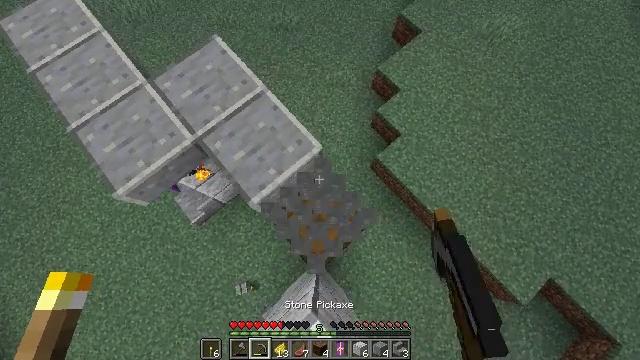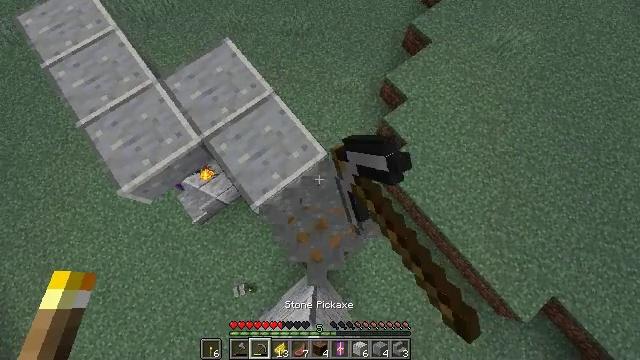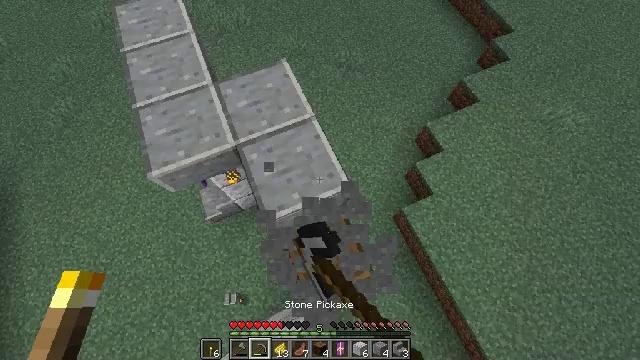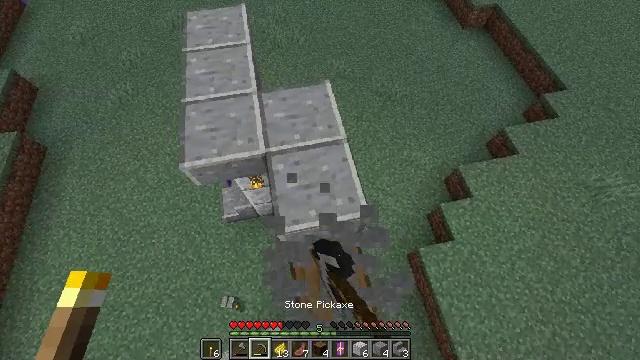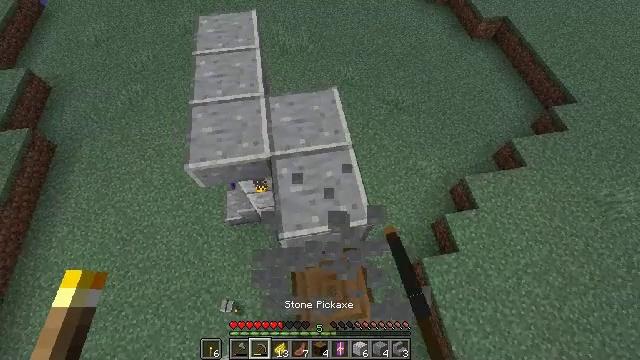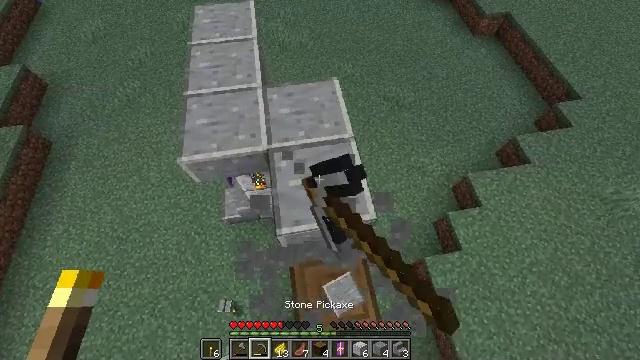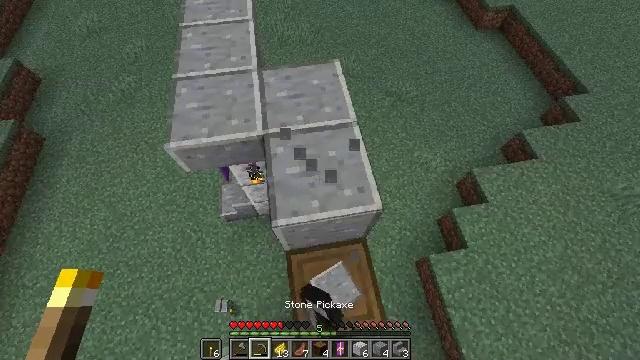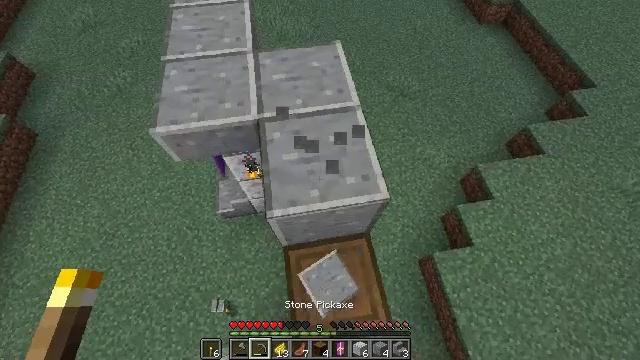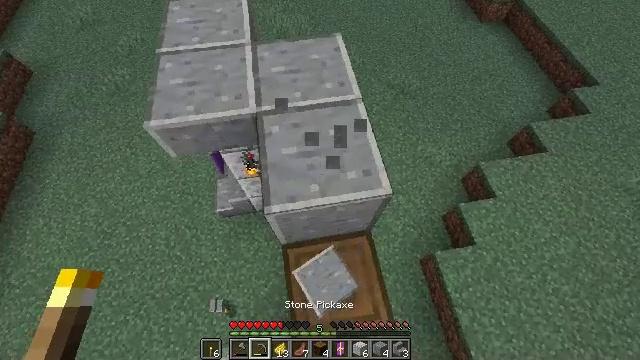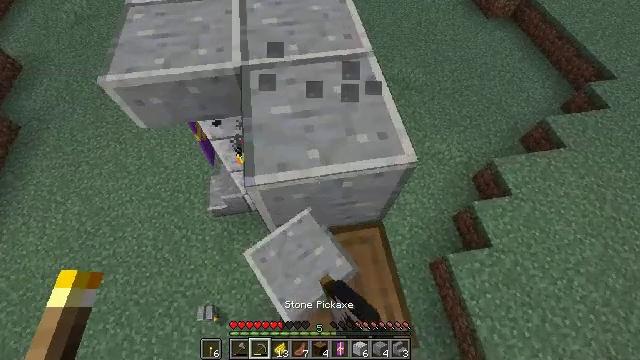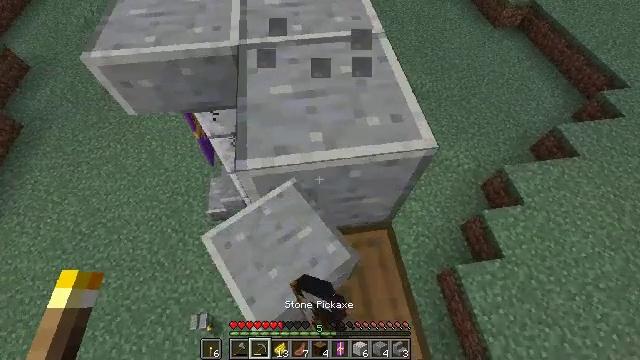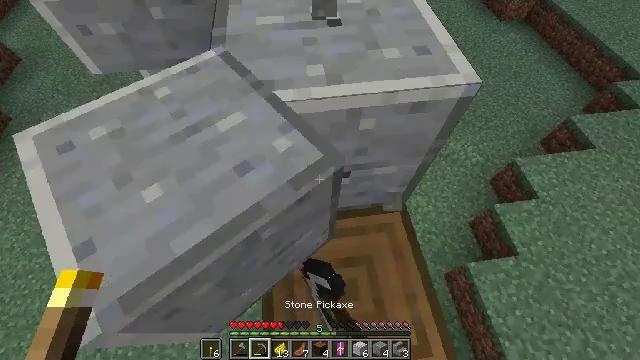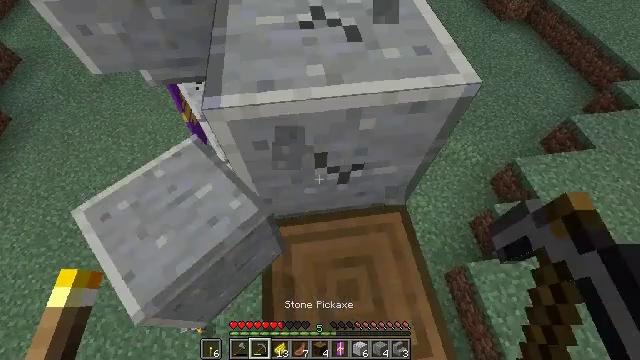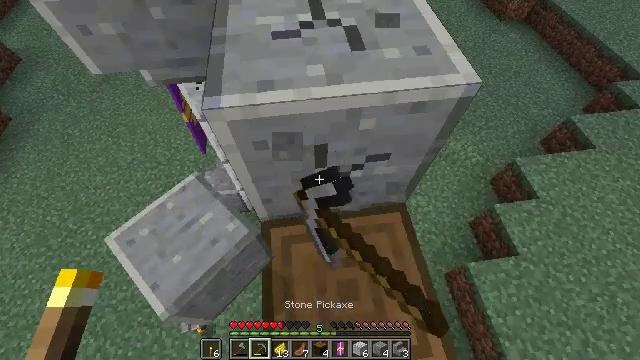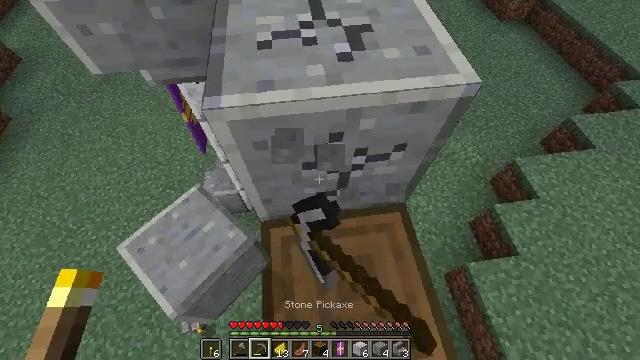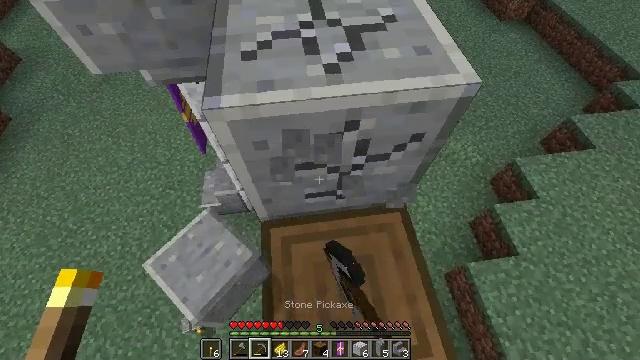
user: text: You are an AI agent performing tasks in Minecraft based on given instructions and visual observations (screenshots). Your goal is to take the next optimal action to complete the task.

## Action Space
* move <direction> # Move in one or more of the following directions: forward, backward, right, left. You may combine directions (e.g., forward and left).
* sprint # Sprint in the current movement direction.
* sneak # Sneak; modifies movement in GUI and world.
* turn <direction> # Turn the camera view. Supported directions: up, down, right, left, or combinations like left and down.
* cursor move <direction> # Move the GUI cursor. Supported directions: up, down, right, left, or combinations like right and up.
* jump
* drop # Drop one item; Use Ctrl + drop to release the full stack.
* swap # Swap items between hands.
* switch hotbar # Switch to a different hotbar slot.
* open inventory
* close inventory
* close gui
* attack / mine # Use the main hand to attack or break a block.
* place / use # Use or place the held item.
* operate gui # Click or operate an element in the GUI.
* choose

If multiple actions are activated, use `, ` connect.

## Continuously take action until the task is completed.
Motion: motion action
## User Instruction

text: Collect the polished andesite by holding left button.
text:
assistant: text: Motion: turn left, attack / mine
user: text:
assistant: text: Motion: turn left and up, attack / mine
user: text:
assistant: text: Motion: turn left and up, attack / mine
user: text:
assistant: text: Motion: turn left and up, attack / mine
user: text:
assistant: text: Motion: attack / mine
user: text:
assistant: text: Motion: attack / mine
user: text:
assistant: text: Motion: attack / mine
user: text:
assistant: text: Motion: attack / mine
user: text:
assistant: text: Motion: turn up, attack / mine
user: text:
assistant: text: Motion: turn left and up, attack / mine
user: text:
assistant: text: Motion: attack / mine
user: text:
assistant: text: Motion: attack / mine
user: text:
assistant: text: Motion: attack / mine
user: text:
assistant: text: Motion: attack / mine
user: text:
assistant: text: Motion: attack / mine
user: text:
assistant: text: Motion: attack / mine
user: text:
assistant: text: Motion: attack / mine
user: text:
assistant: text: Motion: turn up, attack / mine
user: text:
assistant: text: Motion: turn left and up, attack / mine
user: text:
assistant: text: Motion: turn up, attack / mine
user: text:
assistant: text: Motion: attack / mine
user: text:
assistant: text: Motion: attack / mine
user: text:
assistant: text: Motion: attack / mine
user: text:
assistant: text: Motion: attack / mine
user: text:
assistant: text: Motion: attack / mine
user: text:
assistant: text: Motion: attack / mine
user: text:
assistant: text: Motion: turn up, attack / mine
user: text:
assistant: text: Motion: turn left and up, attack / mine
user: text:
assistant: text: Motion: turn left and up, attack / mine
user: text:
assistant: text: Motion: turn up, attack / mine